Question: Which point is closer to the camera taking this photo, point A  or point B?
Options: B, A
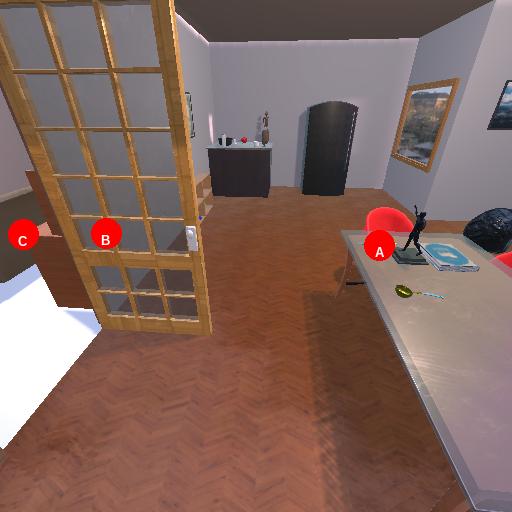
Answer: B